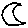
Label: moon